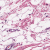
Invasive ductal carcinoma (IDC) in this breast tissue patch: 0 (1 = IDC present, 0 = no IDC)